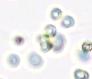
Label: Phaeocystis